Question: I have a simple horizontal menu which has '<li>' elements of different widths, when a user hovers over I would like to use the attached image to designate the hover, however I cannot work out the best way to do this.
the Image...
Can anyone post any code and suggest what I might need to do here.
Thanks
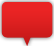
Answer: You would simply use the 'a:hover' selector in your css, and add a background image. However, be aware, that stretching this image only works in modern browsers (IE9, Chrome, FF) that support CSS3.